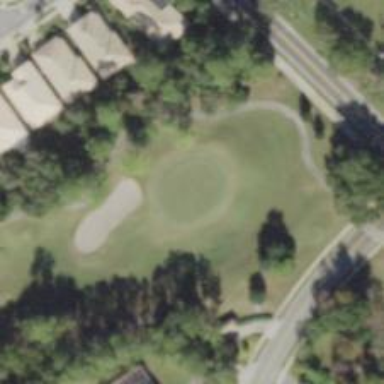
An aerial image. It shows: Golf hole.